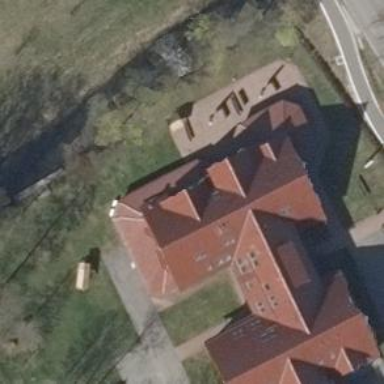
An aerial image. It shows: Hotel building.